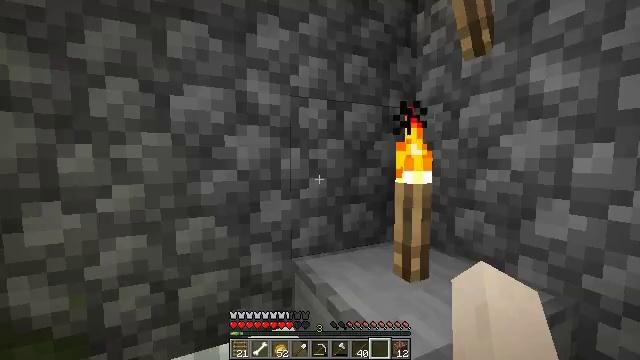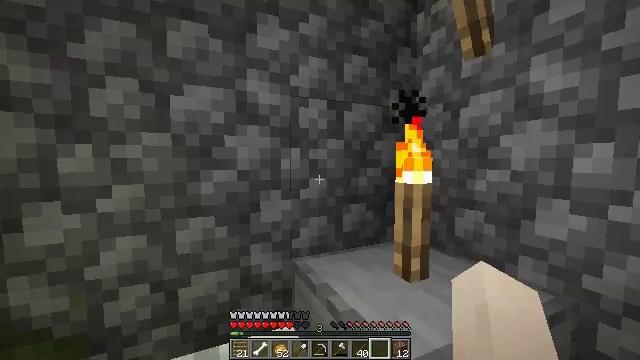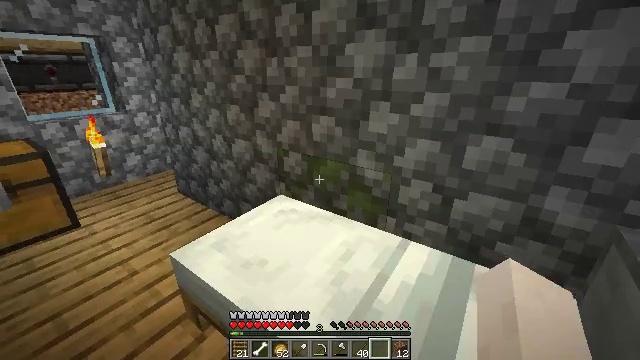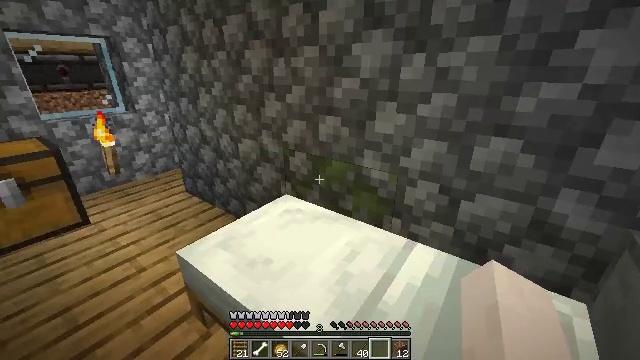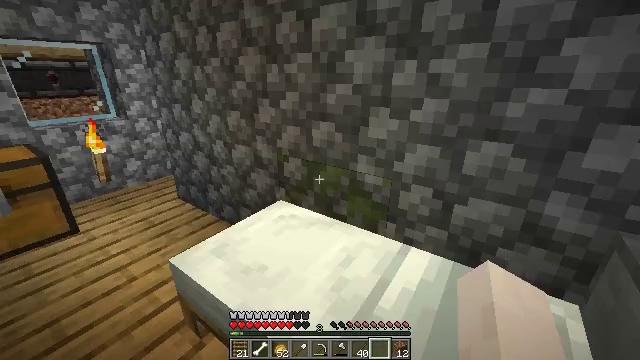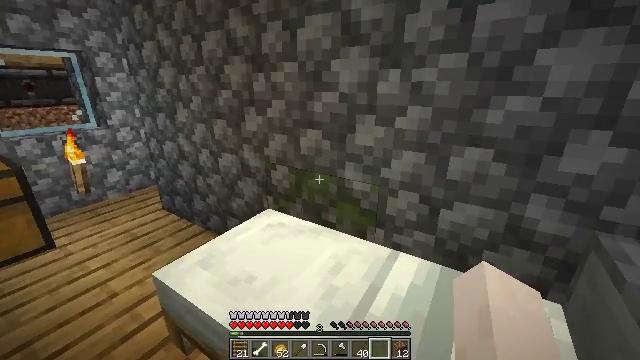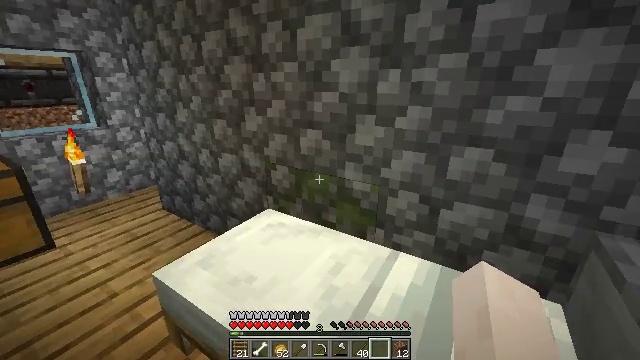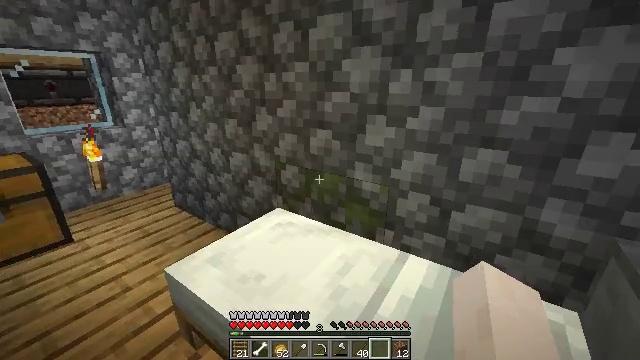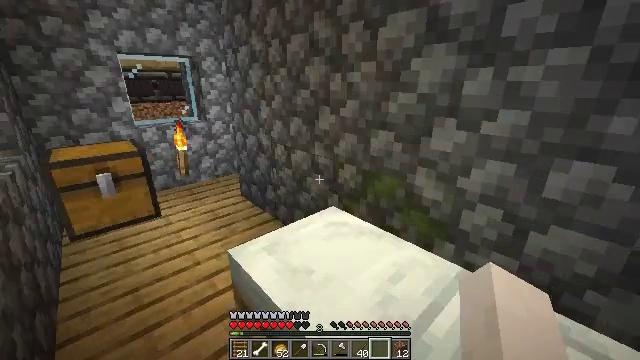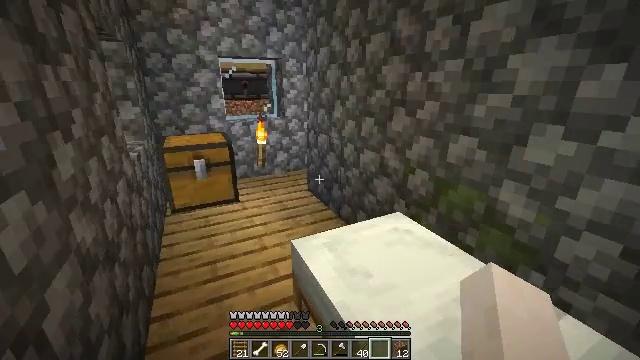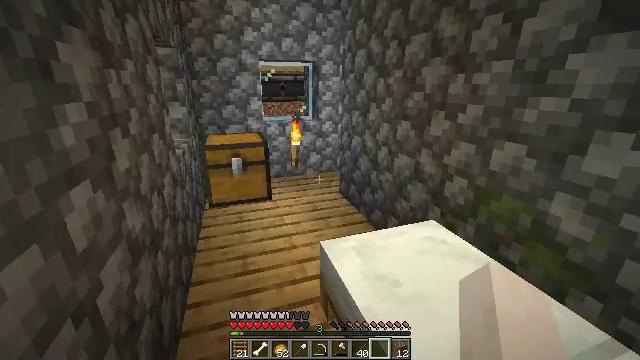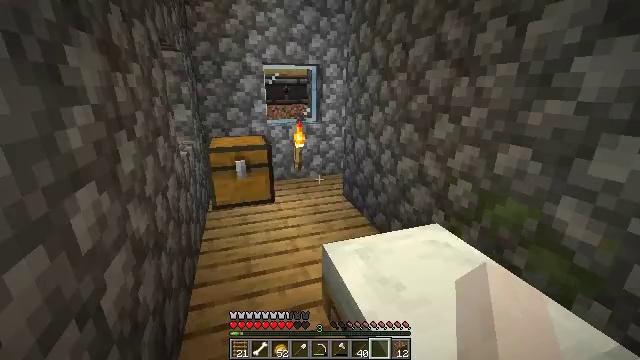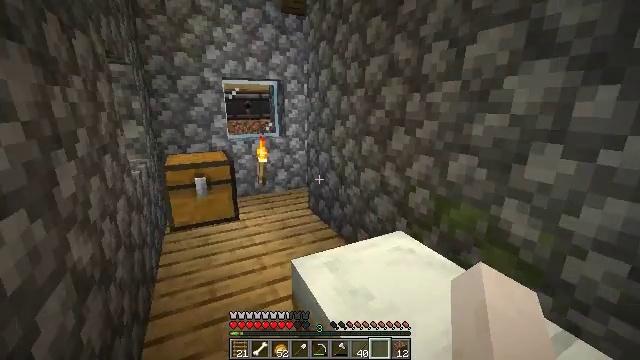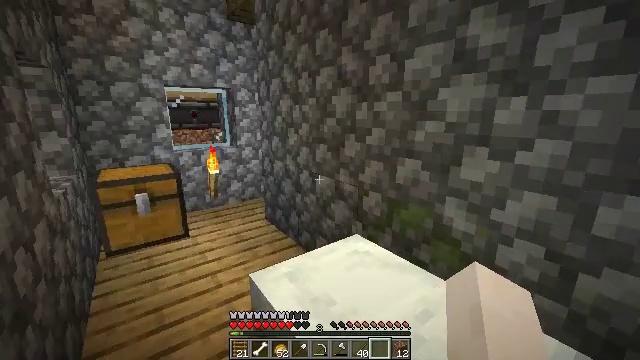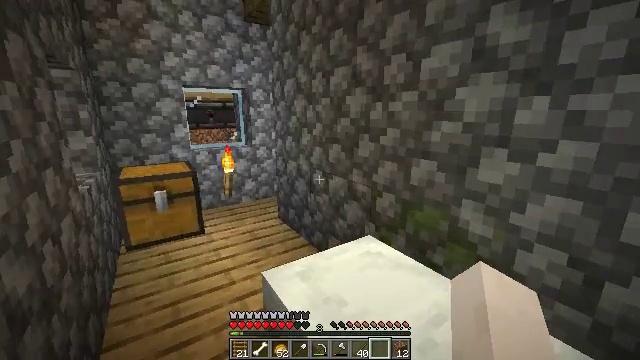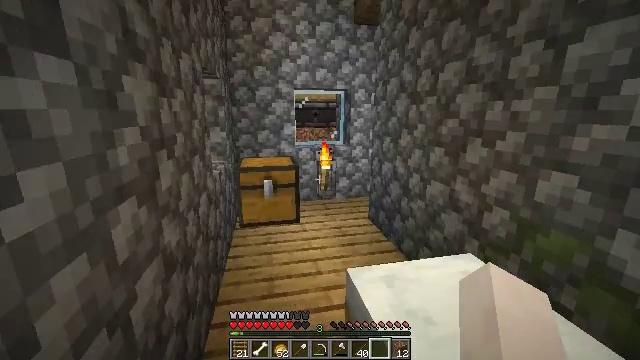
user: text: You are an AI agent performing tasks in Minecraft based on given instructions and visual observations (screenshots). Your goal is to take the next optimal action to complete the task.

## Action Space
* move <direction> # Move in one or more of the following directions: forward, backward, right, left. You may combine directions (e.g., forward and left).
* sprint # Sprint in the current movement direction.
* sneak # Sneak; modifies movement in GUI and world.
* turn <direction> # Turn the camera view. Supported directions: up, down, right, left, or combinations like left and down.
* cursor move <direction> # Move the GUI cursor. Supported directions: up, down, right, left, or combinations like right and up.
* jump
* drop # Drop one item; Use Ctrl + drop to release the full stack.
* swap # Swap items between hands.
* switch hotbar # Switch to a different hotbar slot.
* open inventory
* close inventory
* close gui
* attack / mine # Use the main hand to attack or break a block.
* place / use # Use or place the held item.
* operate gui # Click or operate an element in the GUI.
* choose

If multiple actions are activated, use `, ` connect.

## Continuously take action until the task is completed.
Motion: motion action
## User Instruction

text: Use the crafting table to craft polished andesite.
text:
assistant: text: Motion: no_op
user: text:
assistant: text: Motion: turn left and down
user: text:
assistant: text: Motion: turn left
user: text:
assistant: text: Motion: turn right and up
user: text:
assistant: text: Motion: turn right and up
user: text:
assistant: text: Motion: no_op
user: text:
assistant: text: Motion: turn left
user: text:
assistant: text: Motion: turn left
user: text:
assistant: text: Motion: turn left
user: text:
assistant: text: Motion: turn left
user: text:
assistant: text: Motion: no_op
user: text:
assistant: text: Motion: turn right and up
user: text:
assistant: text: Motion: turn right and up
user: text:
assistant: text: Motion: turn left
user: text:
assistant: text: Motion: turn left
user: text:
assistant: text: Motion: turn left and up
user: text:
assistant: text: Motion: turn left
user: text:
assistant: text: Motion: turn right and up
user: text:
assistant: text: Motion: move forward, turn right
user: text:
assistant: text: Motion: move forward, turn right
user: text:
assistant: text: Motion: move forward, turn right and down
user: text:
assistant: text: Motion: move forward, turn right and down
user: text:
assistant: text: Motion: move forward, turn right
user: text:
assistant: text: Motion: move forward, turn right
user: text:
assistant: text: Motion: move forward, sprint, turn right
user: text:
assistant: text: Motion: move forward, sprint
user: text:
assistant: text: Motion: move forward, sprint, turn right
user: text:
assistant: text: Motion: move forward, sprint, turn right
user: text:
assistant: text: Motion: move forward, turn right
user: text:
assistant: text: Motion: move forward